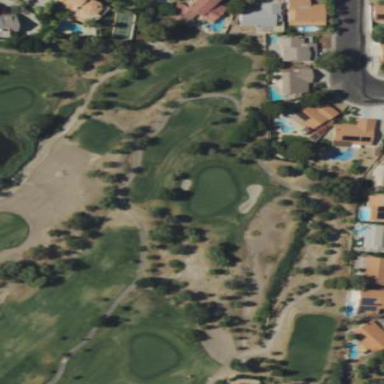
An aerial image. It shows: Rough area on grassy golf course.